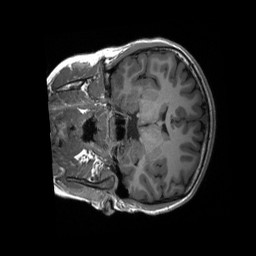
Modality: T1w
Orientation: coronal
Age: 14
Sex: female
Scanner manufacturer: siemens
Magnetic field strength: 3 T
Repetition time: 2.3 s
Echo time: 0.00232 s